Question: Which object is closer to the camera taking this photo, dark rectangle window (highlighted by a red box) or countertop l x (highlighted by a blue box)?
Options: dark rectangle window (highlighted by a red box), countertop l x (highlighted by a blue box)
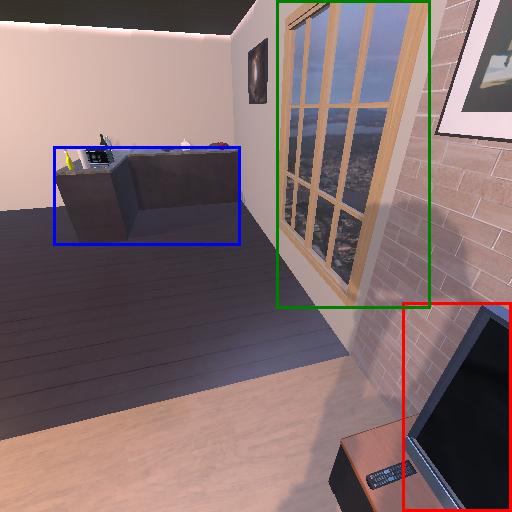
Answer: dark rectangle window (highlighted by a red box)